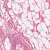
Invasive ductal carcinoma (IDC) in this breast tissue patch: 0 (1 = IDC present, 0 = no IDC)